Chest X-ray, PA view. Patient: 41 years old, sex F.
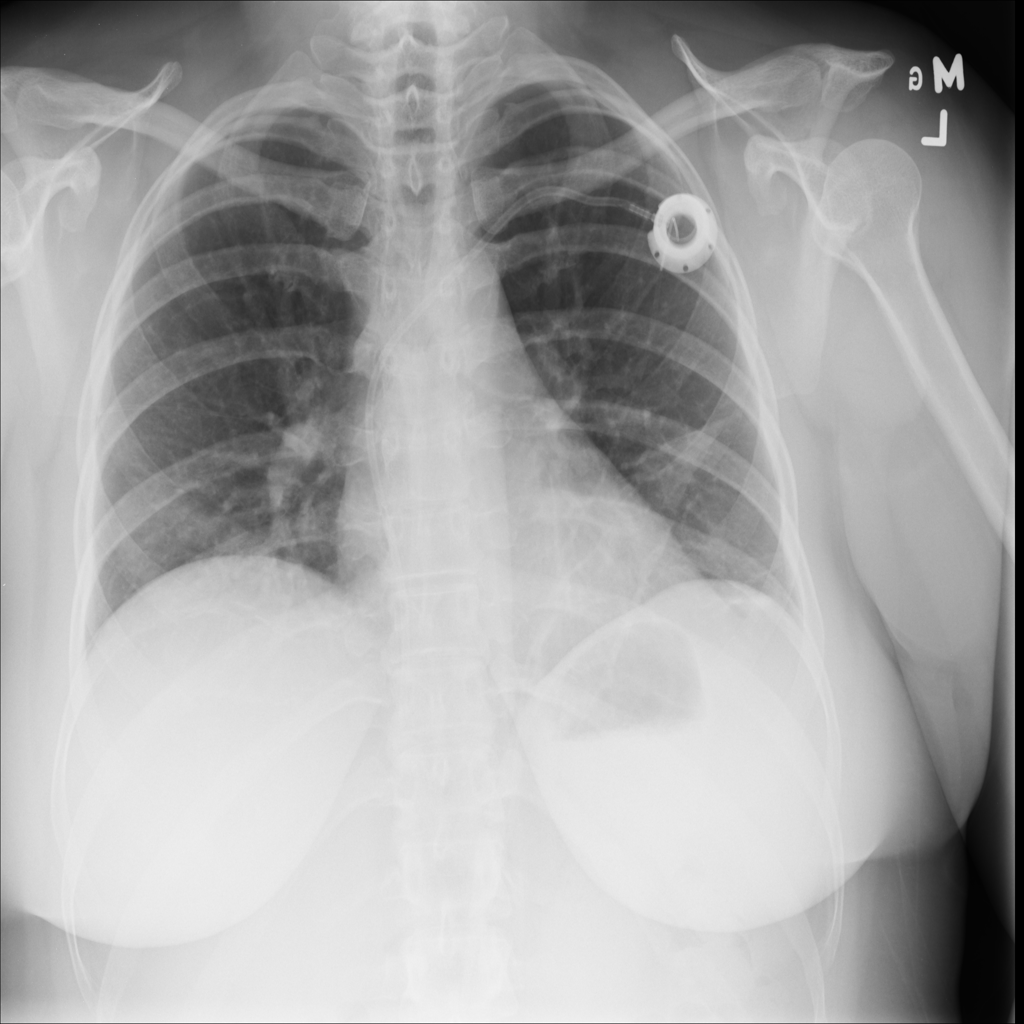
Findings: Atelectasis